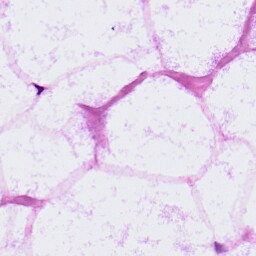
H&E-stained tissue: LymphNode